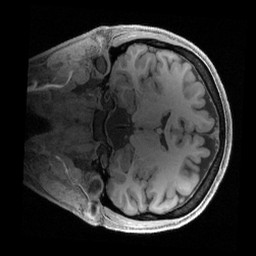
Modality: T1w
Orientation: coronal
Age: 30
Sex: female
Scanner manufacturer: siemens
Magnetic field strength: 3 T
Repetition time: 2.4 s
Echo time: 0.00241 s